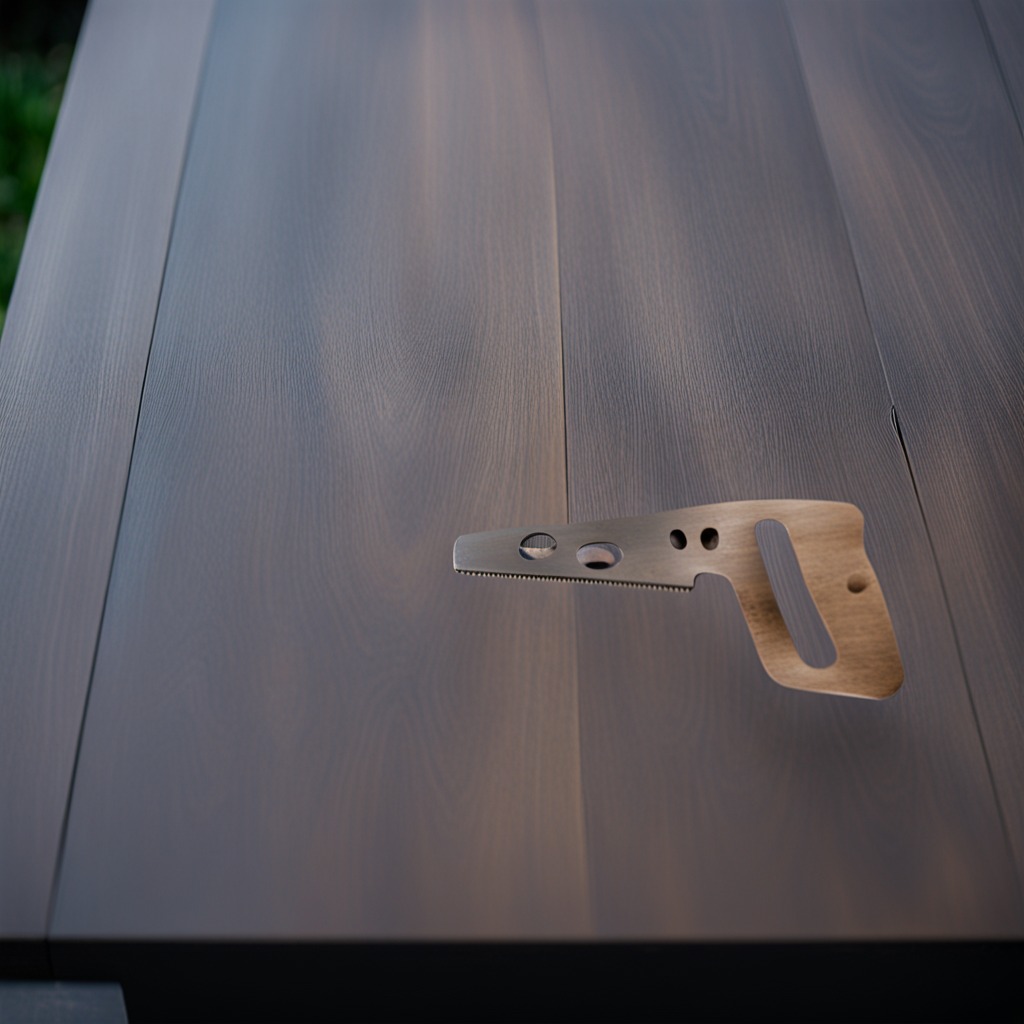
A metal saw is lying on the old table with burn marks in a small garage at twilight.